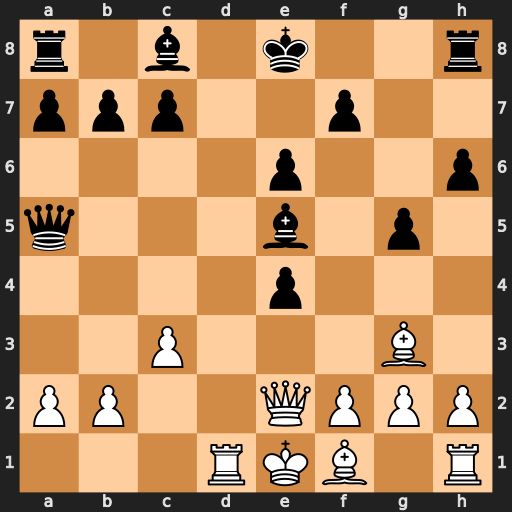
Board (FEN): r1b1k2r/ppp2p2/4p2p/q3b1p1/4p3/2P3B1/PP2QPPP/3RKB1R
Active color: w
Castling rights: Kkq
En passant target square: -
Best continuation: Qb5+ Qxb5 Bxb5+ Ke7 Bxe5